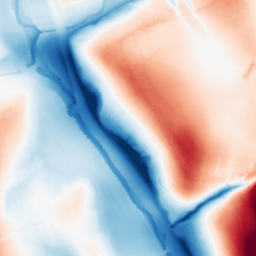
Category: classical
Decomposition family: gaussian_anisotropic
Decomposition parameters: sigma_x: 50
sigma_y: 2
Upsampling method: fft_zeropad
Upsampling parameters: scale: 2
Upsampling scale: 2